Interaction volume radius: 5 \u00c5
Interaction volume height: 10 \u00c5
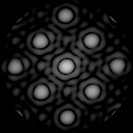
Disorder parameter: 0.04128